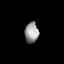
Tissue: lung
Cell type: Fibroblasts
Senescence score: 0.631
Nuclear area (px): 282
Mean DAPI intensity: 151.404